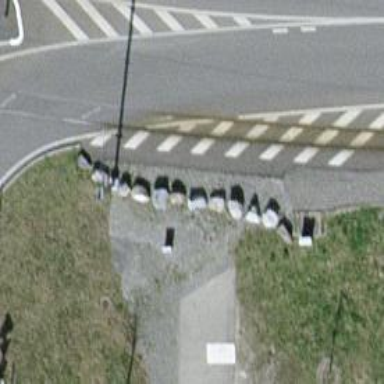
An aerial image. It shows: Block barrier.